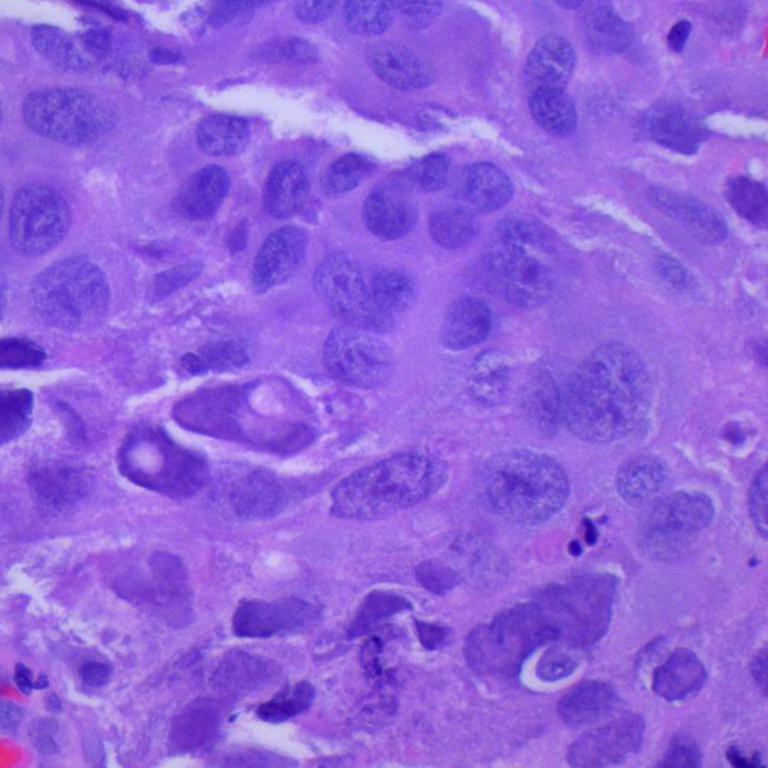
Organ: lung
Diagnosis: squamous carcinomas